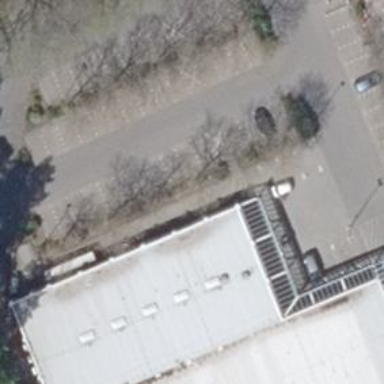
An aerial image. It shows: Retail building with flat white roof.